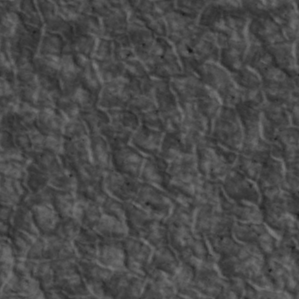
Label: non_frost